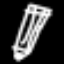
Label: pencil